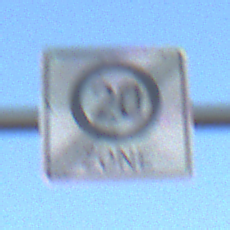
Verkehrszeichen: EndeZone20
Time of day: Dawn
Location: Outdoor (Nature)
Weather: Clear
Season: NotSpecified
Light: Natural